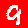
Digit: 9